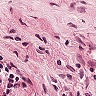
Metastatic tissue present: no